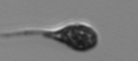
Label: Euglena